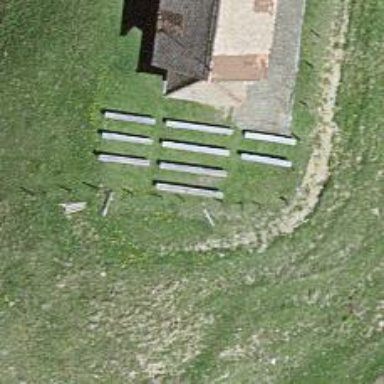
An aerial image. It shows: Bench.